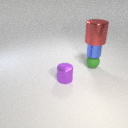
large red metal cylinder above small blue metal cylinder